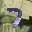
Label: 7